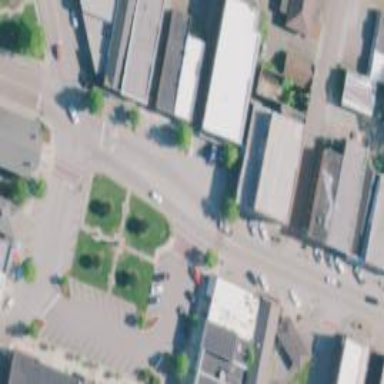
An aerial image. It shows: Park located in historic district.